Question: I have tried to get userHomePath and groupHomePath to work in TYPO3 CMS 6.2.6 but with no look.
I have configured the following in the install tool:
'''
[BE][lockRootPath] = /var/www/SiteName/
[BE][userHomePath] = 1:users/
[BE][groupHomePath] = 1:groups/
[BE][userUploadDir] = /uploads
'''
The prefix '1:' is the uid of the default, auto created File Storage 'fileadmin'. In the 'fileadmin' directory i have created the following filestructor.
'''
fileadmin
users
1_admin
2
groups
1
'''
As i see it I have done everything right, but it still wont work.
<URL> compared to what the install tool says:

Can someone tell me what I'm doing wrong?
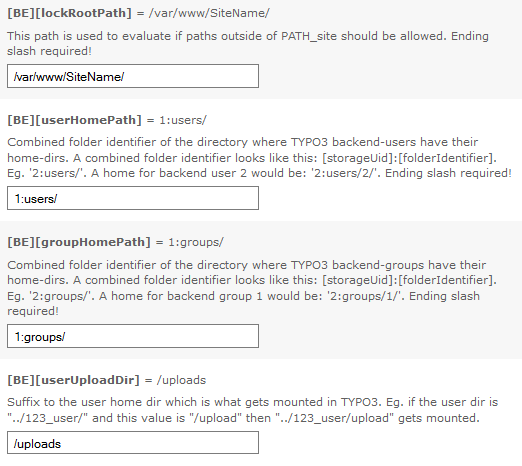
Answer: The solution was simple and I found it in: 'EXT:core/Classes/Authentication/BackendUserAuthentication.php' line 1588
'''
$path = $userHomeFilter . $this->user['uid'] . '_' . $this->user['username'] . $GLOBALS['TYPO3_CONF_VARS']['BE']['userUploadDir'];
'''
What i learned here was that my directory structure and configuration did not match. 'userUploadDir' is not, as i thought, a directory for upload but just a prefix for the home directory it self.
By setting:
'''
[BE][userUploadDir] =
'''
... everything worked.
I could of cause also create the 'uploads' folder in every home directory but i did not see any reason for it.